Field crop: tomato
Growth stage: 1
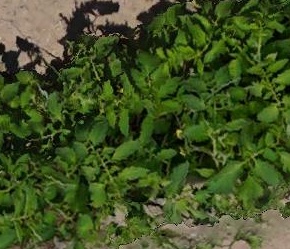
Species: tomato